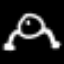
Label: frog